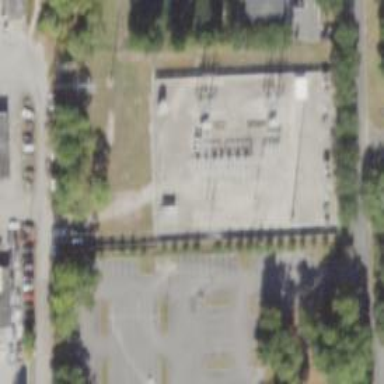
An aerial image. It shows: Distribution level power substation enclosed by fence.